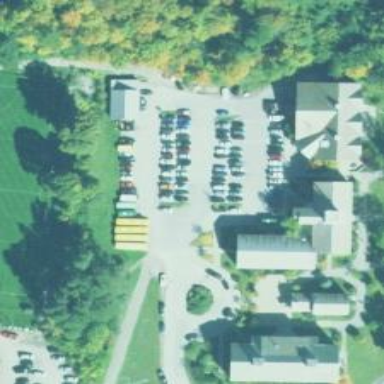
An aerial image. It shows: School building.